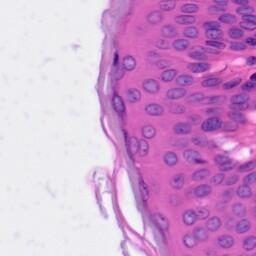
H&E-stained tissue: Skin